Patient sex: M
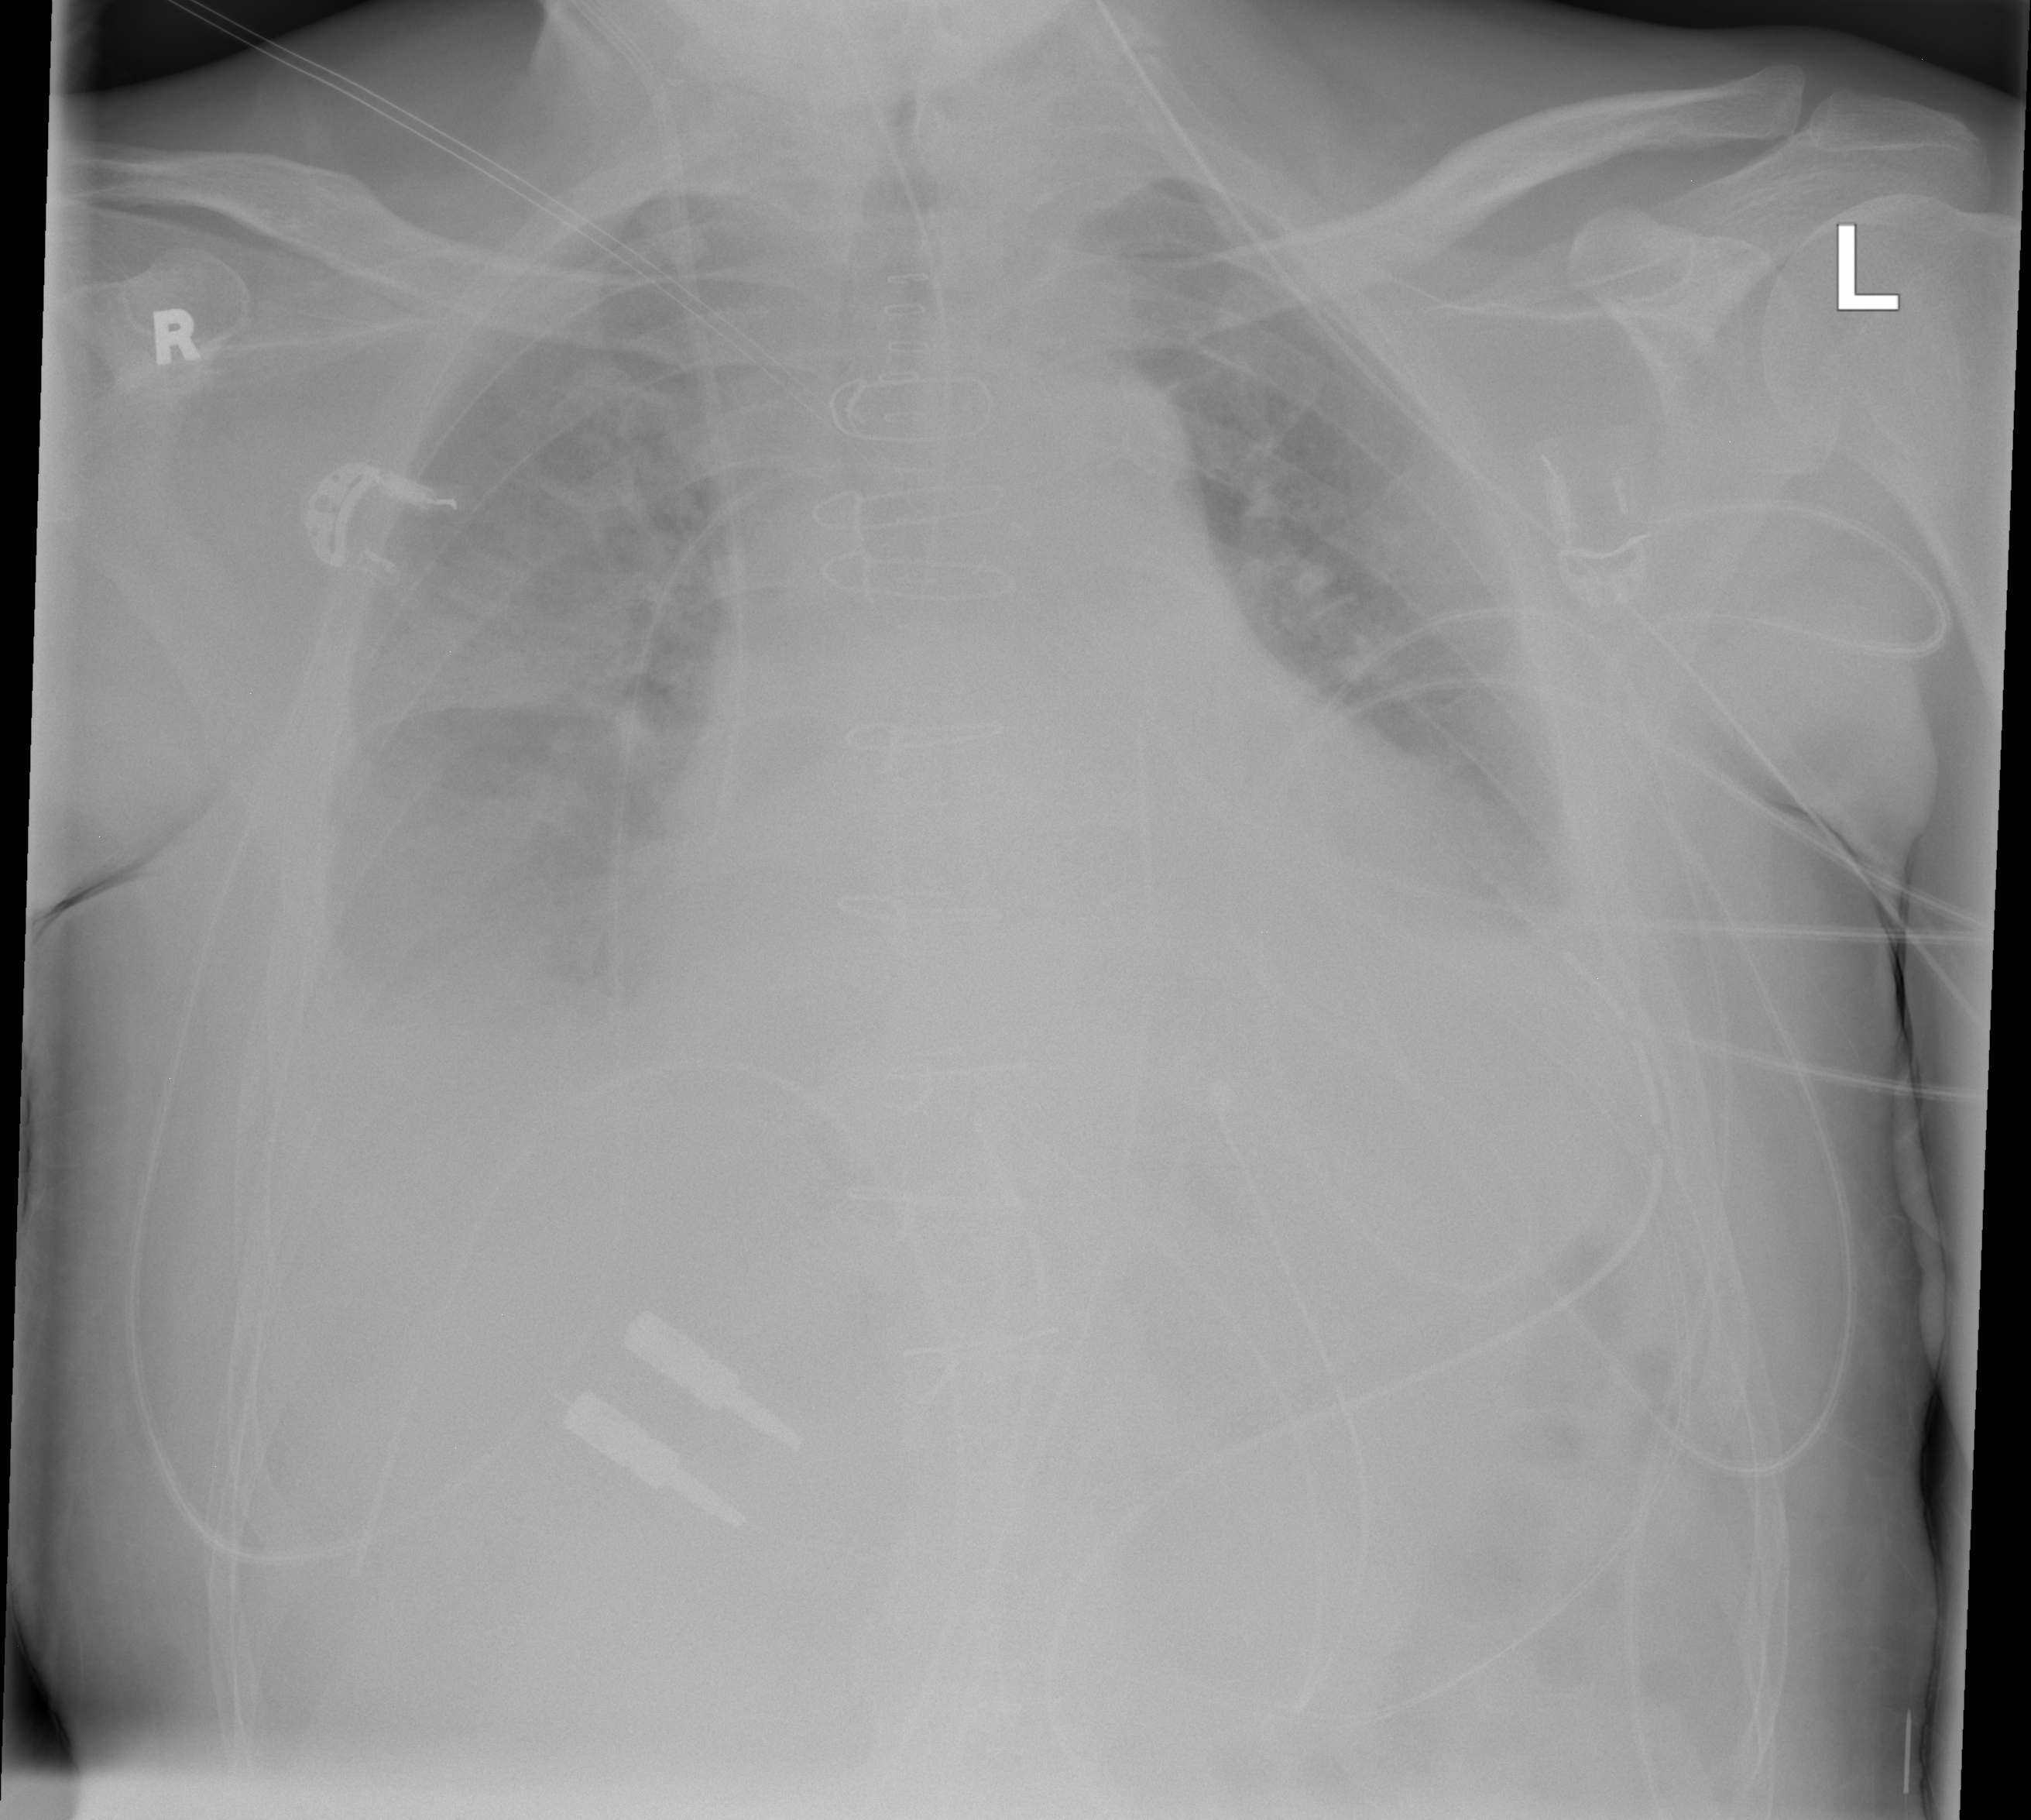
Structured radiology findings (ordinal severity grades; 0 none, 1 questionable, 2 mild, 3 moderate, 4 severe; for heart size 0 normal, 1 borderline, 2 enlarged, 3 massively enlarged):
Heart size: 2
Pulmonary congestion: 3
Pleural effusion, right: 3
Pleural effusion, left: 2
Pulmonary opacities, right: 0
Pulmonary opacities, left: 0
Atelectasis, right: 3
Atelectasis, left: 2